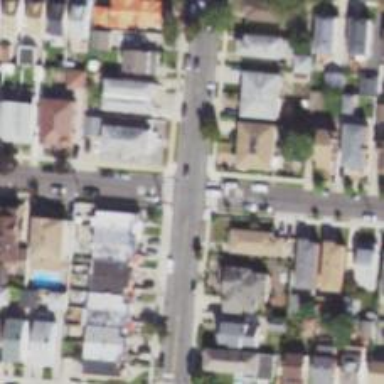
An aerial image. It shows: Residential road.